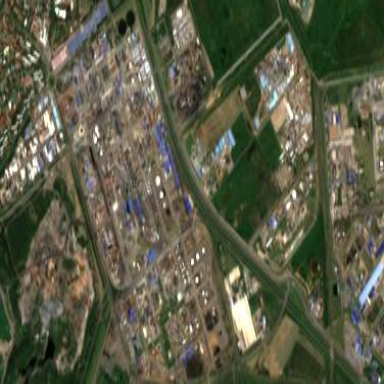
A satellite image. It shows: Industrial area with oil refinery.